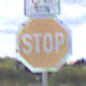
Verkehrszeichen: Stop
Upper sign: RichtungsangabeDurchPfeile9
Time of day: Midday
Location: Outdoor (Nature)
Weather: PartlyCloudy
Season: NotSpecified
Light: Natural